Interaction volume radius: 5 \u00c5
Interaction volume height: 15 \u00c5
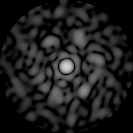
Disorder parameter: 0.8614